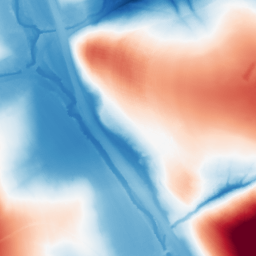
Category: morphological
Decomposition family: tophat_combined
Decomposition parameters: size: 100
Upsampling method: regularized
Upsampling parameters: scale: 4
lambda_reg: 0.001
Upsampling scale: 4